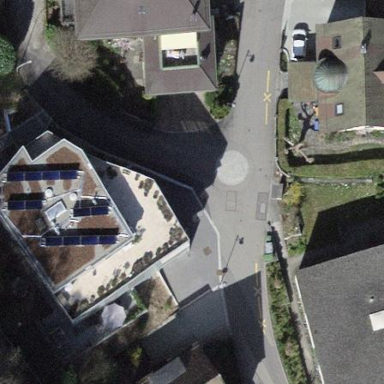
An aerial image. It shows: Residential building.